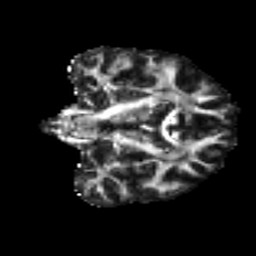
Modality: FA
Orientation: coronal
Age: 35
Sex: male
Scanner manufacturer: ge
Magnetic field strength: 3 T
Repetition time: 7.8 s
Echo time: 0.0613 s